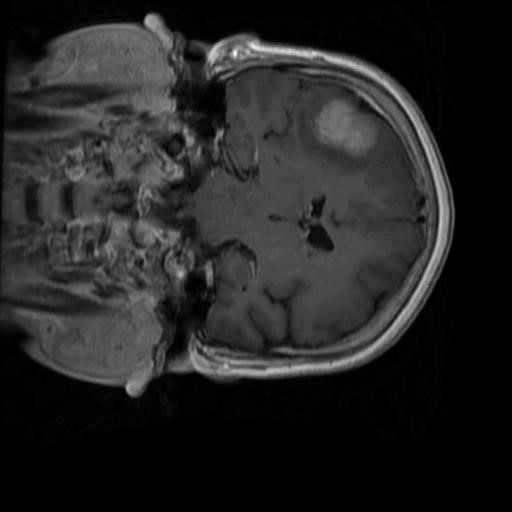
Label: brain_menin